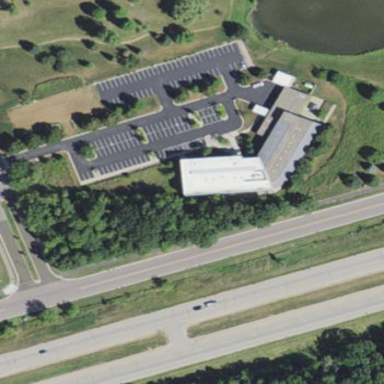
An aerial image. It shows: Commercial building.